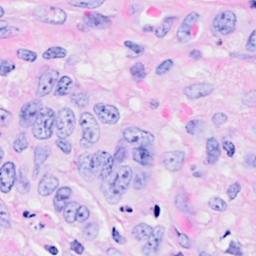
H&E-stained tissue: Breast